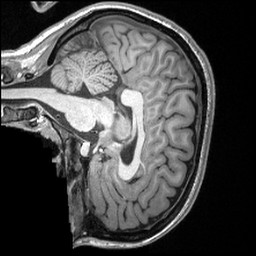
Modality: T1w
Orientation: sagittal